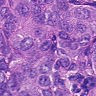
Metastatic tissue present: yes